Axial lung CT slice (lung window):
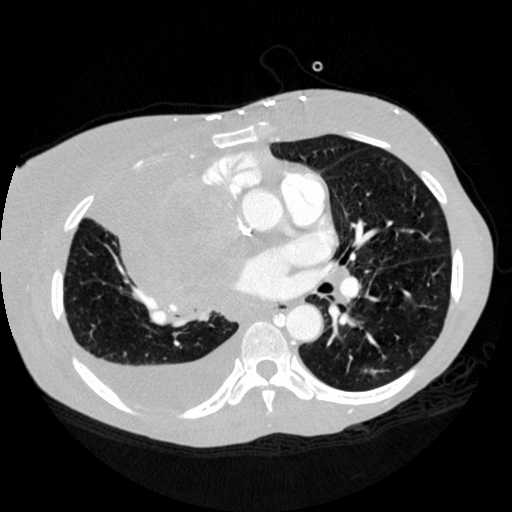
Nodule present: yes
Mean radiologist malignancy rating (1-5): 4